Aerial crown-view tile of a tropical tree (Barro Colorado Island, Panama), acquired 20250124:
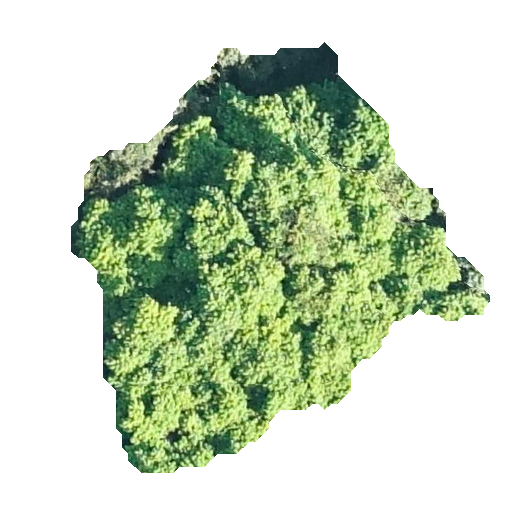
Species: Tachigali panamensis
GBIF accepted scientific name: Tachigali panamensis
Crown area: 160.93 m²